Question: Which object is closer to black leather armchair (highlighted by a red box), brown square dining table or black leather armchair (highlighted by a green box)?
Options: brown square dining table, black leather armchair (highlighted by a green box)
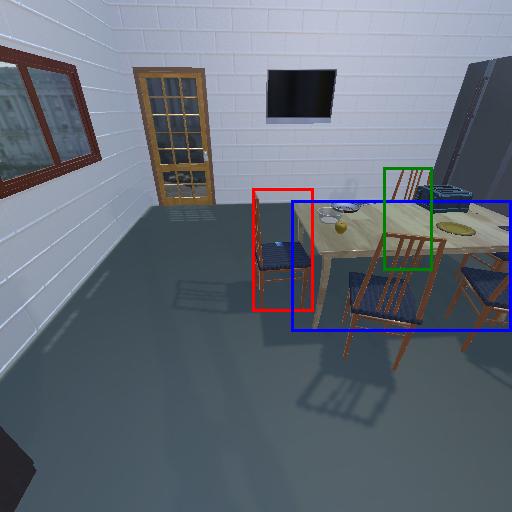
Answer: brown square dining table